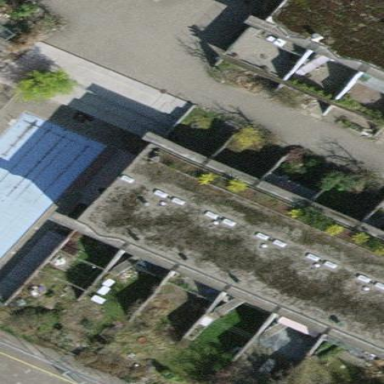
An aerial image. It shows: Terrace building.